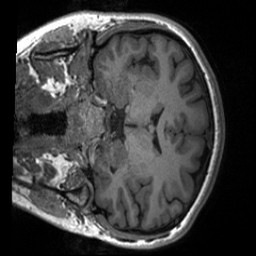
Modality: T1w
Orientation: coronal
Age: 22
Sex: female
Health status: healthy
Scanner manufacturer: siemens
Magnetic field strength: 3 T
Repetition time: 2 s
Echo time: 0.00232 s